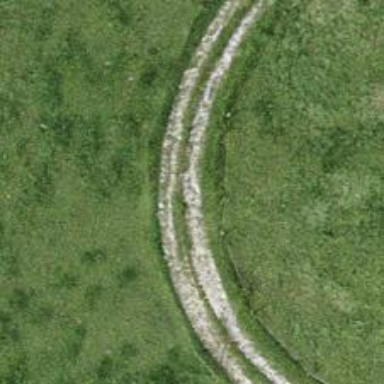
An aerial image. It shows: Track with grade 3 surface.